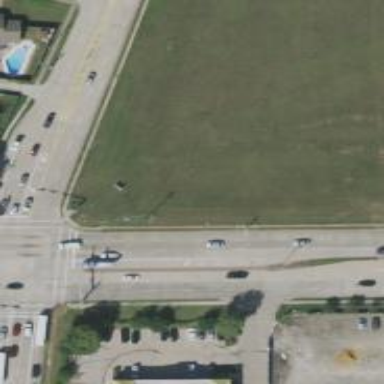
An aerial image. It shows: Secondary road with separate sidewalks.